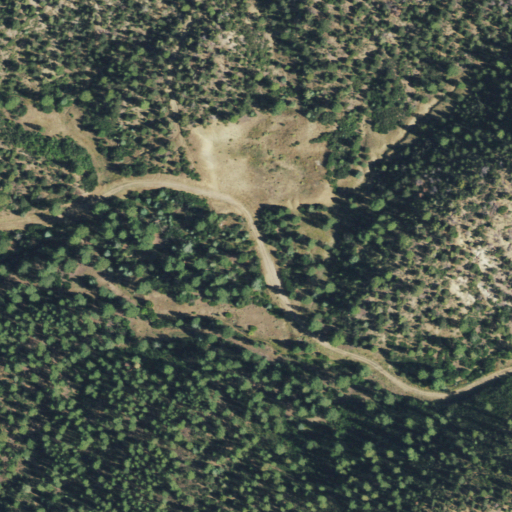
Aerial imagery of valley in Colorado named Box Canyon containing evergreen forest, shrub, deciduous forest, and low intensity development